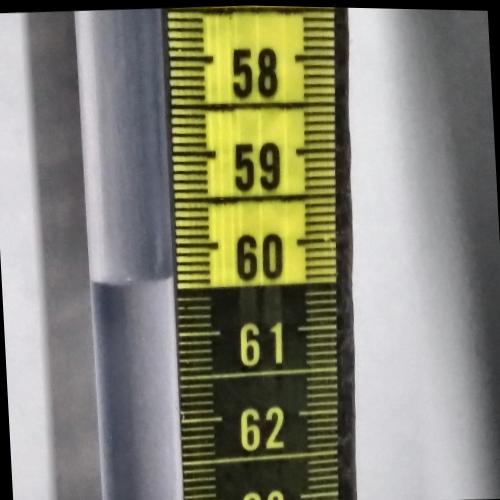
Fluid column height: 60.4 cm